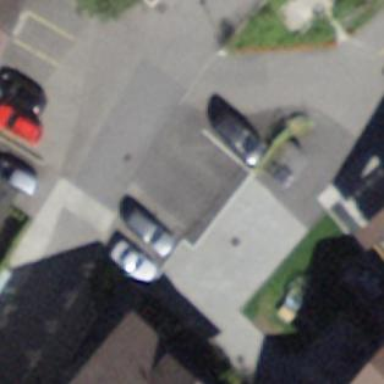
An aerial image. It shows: View of roof of building.